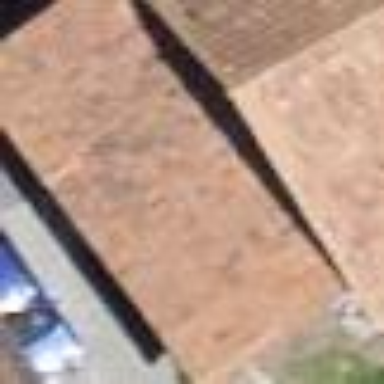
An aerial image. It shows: Barn.